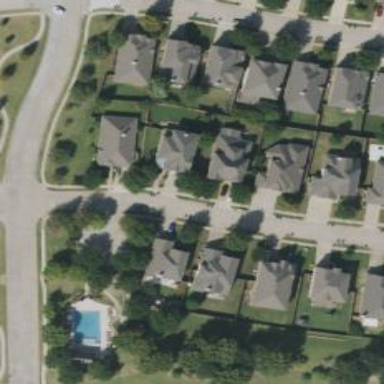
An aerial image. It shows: Residential road.